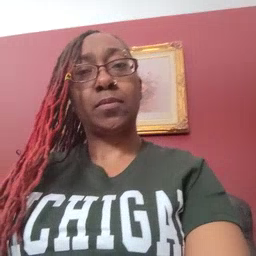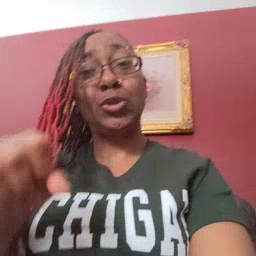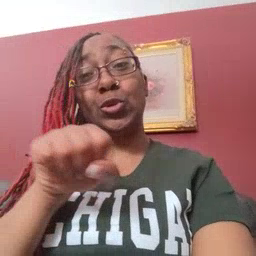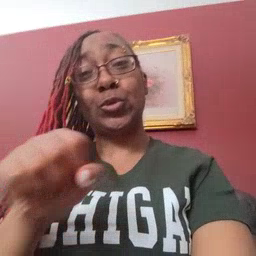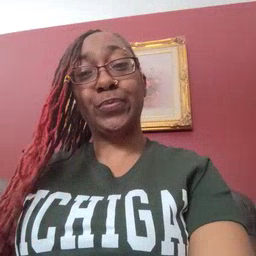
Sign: shoe